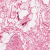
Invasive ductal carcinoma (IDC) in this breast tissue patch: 0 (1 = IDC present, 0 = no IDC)